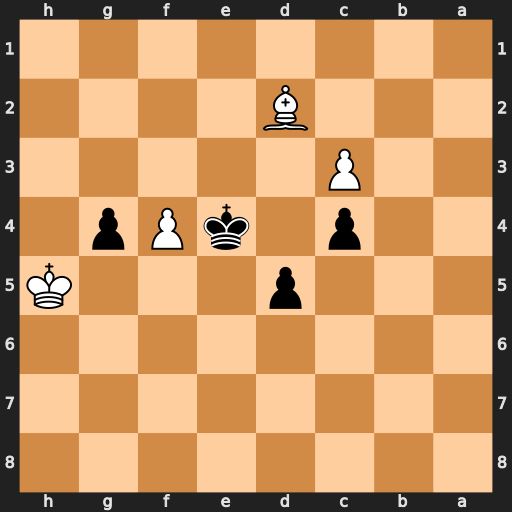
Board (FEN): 8/8/8/3p3K/2p1kPp1/2P5/3B4/8
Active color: b
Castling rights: -
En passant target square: -
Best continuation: g3 Be1 d4 Bxg3 d3